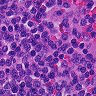
Metastatic tissue present: no